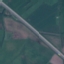
Label: Highway